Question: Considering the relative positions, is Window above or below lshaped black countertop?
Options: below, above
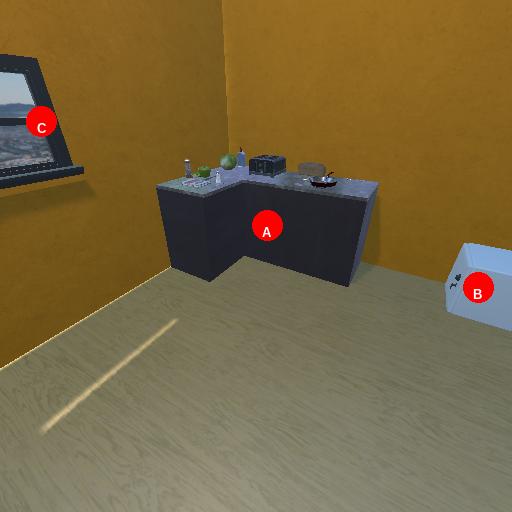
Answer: below